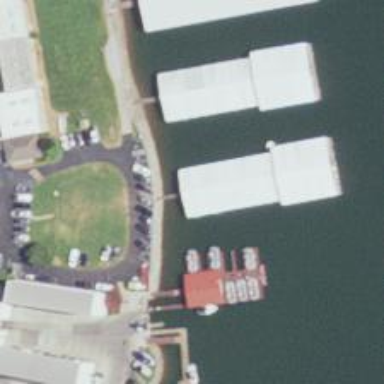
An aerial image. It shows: Pier located along footway.